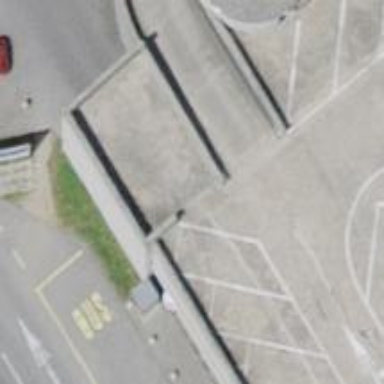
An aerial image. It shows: Parking entrance.